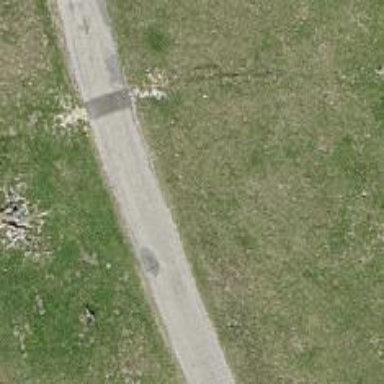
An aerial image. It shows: Unclassified road with concrete surface. The track type is grade1.